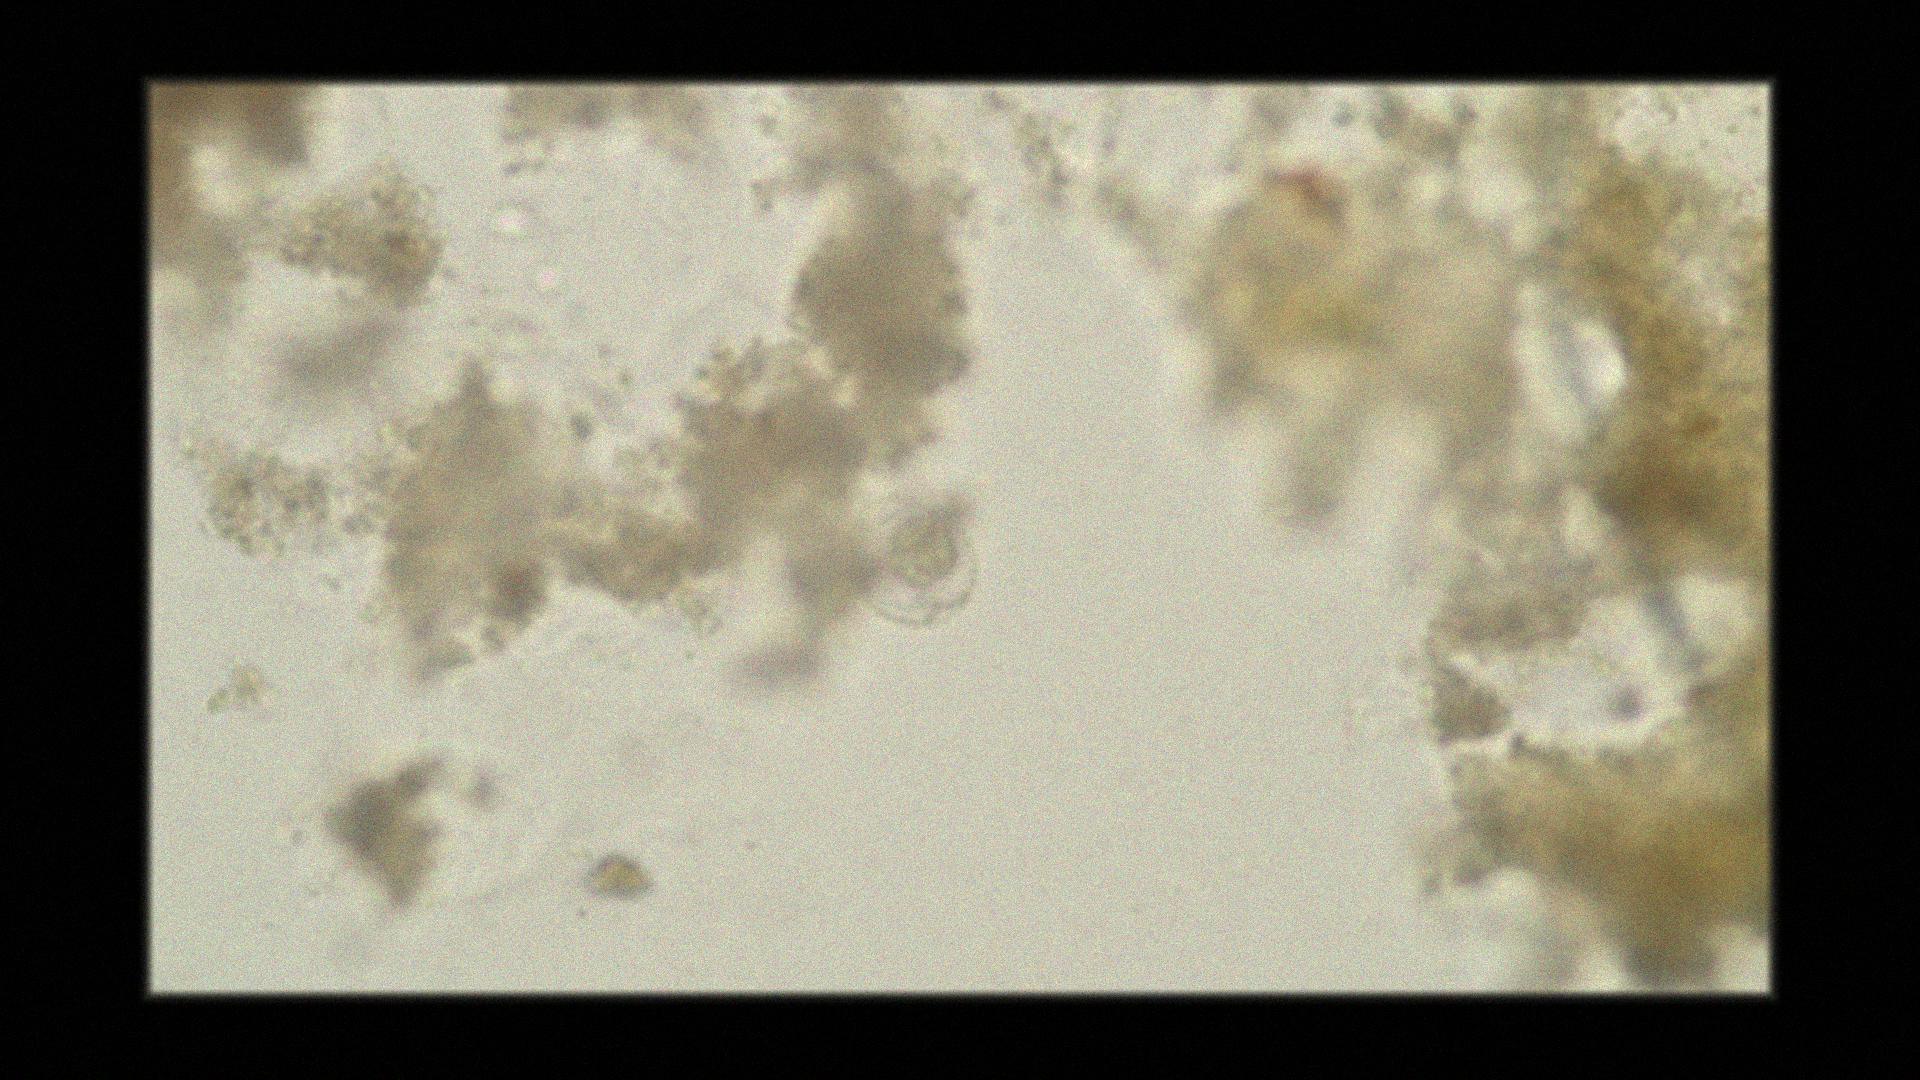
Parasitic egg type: Hymenolepis nana